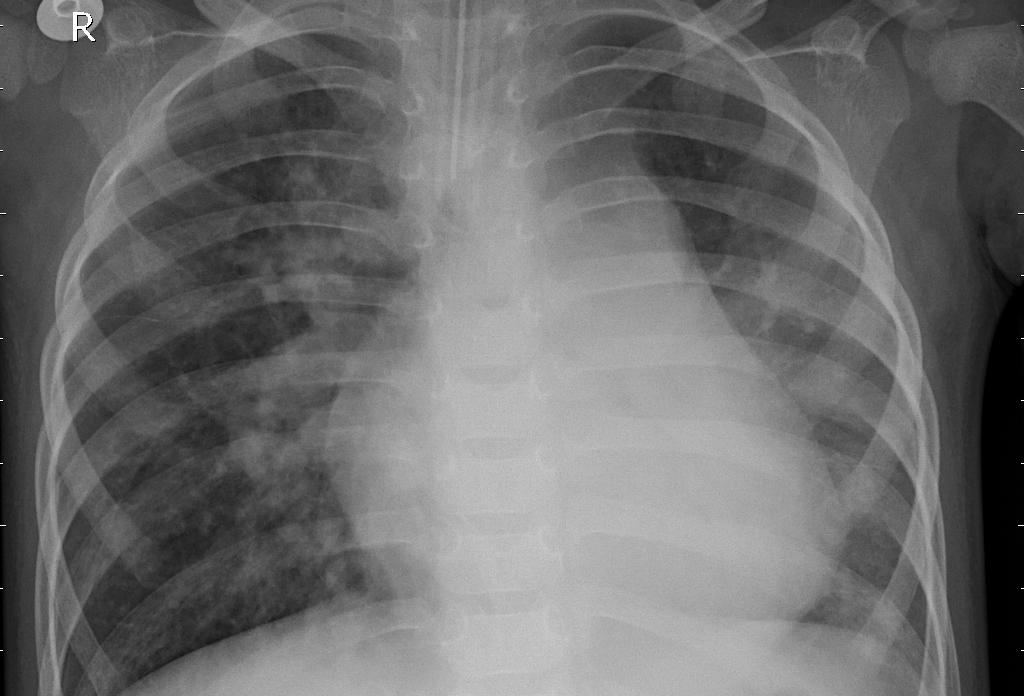
Diagnosis: PNEUMONIA